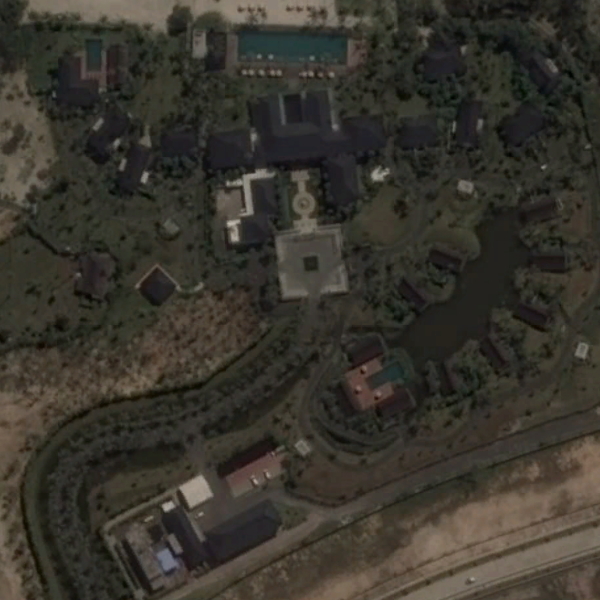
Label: Resort